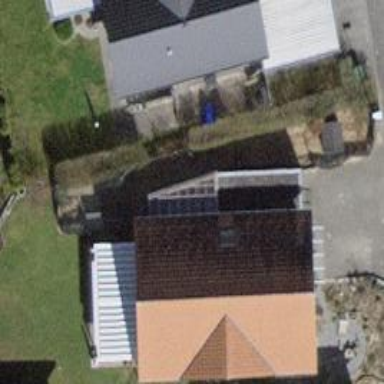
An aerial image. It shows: Building with tile roof.